Question: I have application that captures image and save it with overlaying image. Image which places above the captured picture is like a border with transparent part in center. The problem is that on some devices picture is broken and looks like this

So brown border is ok but captured image is not ok. Specifically it reproduces on HTC sense 3.6 (Android 4.0.3)
At first I'm capture image and create bitmap with border. Than I'm save it on sdcard and show it in the next activity. Here my code:
'''
private class CameraPictureCallback implements Camera.PictureCallback {
@Override
public void onPictureTaken(byte[] data, Camera camera) {
File pictureFile = PictureStorage.getOutputMediaFile(PictureStorage.MEDIA_TYPE_IMAGE);
if (pictureFile == null) {
Logger.getInstance().log("Error creating media file, check storage permissions: ");
return;
}
if (data != null) {
Bitmap border = BitmapFactory.decodeResource(getResources(), R.drawable.photo_frame);
BitmapFactory.Options opts = new BitmapFactory.Options();
opts.inSampleSize = 4;
Bitmap origin_bitmap = BitmapFactory.decodeByteArray(data, 0, data.length, opts);
Matrix matrix = new Matrix();
matrix.postRotate(mRotation);
//Border is 640x640px
Bitmap bitmap = Bitmap.createScaledBitmap(origin_bitmap, border.getWidth(), border.getHeight(), false);
bitmap = Bitmap.createBitmap(bitmap, 0, 0, bitmap.getWidth(), bitmap.getHeight(), matrix, true);
Bitmap resultBitmap = Bitmap.createBitmap(border.getWidth(), border.getHeight(), Bitmap.Config.ARGB_8888);
Canvas s = new Canvas(resultBitmap);
s.drawBitmap(bitmap, 0f, 0f, null);
s.drawBitmap(border, 0f, 0f, null);
try {
FileOutputStream fos = new FileOutputStream(pictureFile);
if (resultBitmap.compress(Bitmap.CompressFormat.JPEG, 90, fos)) {
fos.close();
}
resultBitmap.recycle();
bitmap.recycle();
border.recycle();
origin_bitmap.recycle();
Intent i = new Intent(getContext(), PictureConfirmActivity.class);
i.putExtra("filename", pictureFile.getPath());
getContext().startActivity(i);
} catch (FileNotFoundException e) {
Logger.getInstance().log(e);
} catch (IOException e) {
Logger.getInstance().log(e);
}
}
}
}
'''
It doesn't reproduce on any my device, but problem is very actual and i need resolve it. I can imagine that it can be here, 'resultBitmap.compress(Bitmap.CompressFormat.JPEG, 90, fos)', but it's just a thought
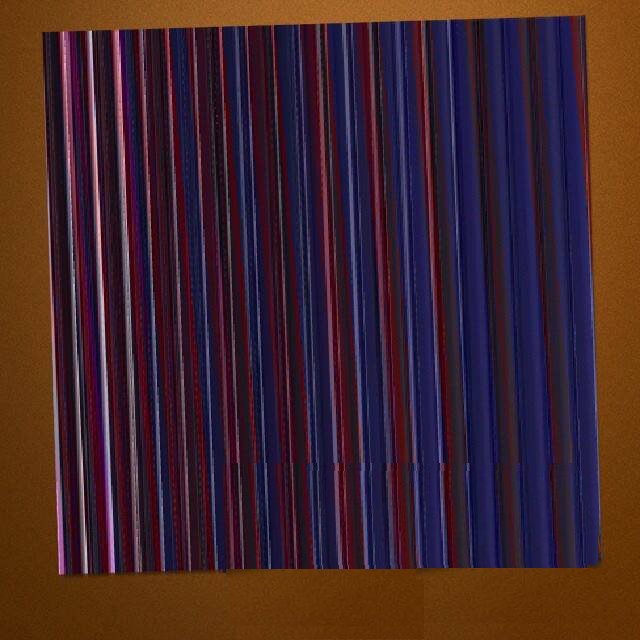
Answer: Problem was with setting correct size of preview. I chose first available screen size wich cause such unpredictable result. So right solution is to find appropriate size of preview
'''
public void surfaceChanged(SurfaceHolder holder, int format, int w, int h) {
//some code before...
Camera.Parameters parameters = mCamera.getParameters();
Camera.Size previewSize = getBestPreviewSize(w, h, parameters);
parameters.setPreviewSize(previewSize.width, previewSize.height);
mCamera.setParameters(parameters);
}
private Camera.Size getBestPreviewSize(int width, int height, Camera.Parameters parameters) {
Camera.Size result = null;
for (Camera.Size size : parameters.getSupportedPreviewSizes()) {
if (size.width <= width && size.height <= height) {
if (result == null) {
result = size;
}
else {
int resultArea = result.width * result.height;
int newArea = size.width * size.height;
if (newArea > resultArea) {
result = size;
}
}
}
}
if (result == null) {
result = parameters.getSupportedPreviewSizes().get(0);
}
return result;
}
'''